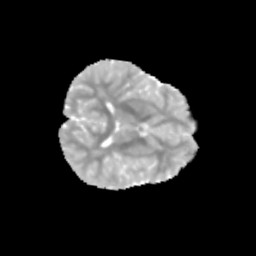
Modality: MD
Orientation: axial
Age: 9
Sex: male
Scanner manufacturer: siemens
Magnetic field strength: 3 T
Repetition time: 3.8 s
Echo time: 0.07 s